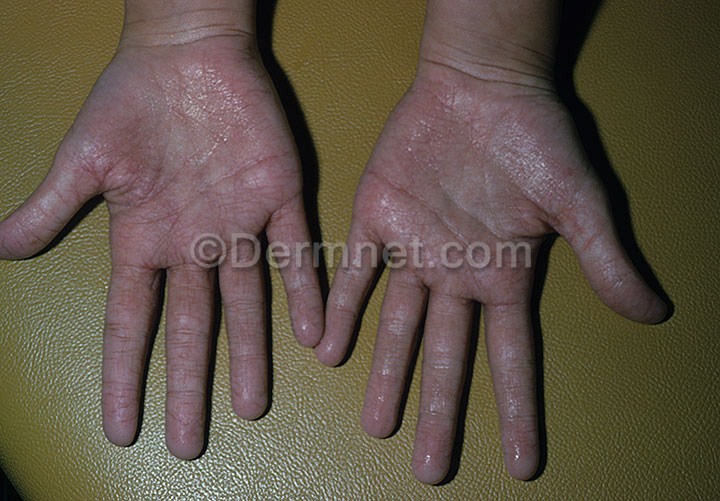
Disease: Acne and Rosacea Photos